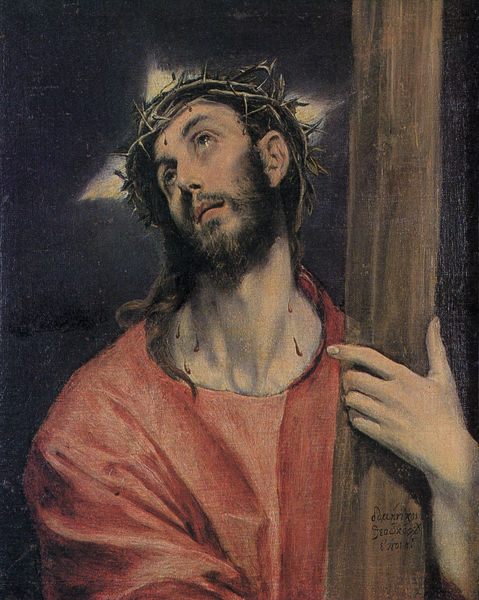
Titel: Der kreuztragende Christus
Künstler: El Greco
Standort: New York (New York)
Institution: The Brooklyn Museum
Schlagwörter: blau, dunkel, gemälde, hand, himmel, kopf, mann, schatten, wunde, gelb, braun, finger, grau, hell, hintergrund, holz, kleid, licht, mund, nacht, nase, ohr, orange, schwarz, symbol, weiss, blick, rot, malerei, bart, blond, augen, falten, gesicht, halten, mensch, tot, tragen, trauer, bild, bildnis, hals, portrait, porträt, signatur, öl, stamm, gewand, haare, krone, lippen, ohren, rosa, traurig, spanien, schrift, italien, haltung, farbe, violett, ausdruck, zeigefinger, inschrift, schmal, brauen, balken, geschlossen, geneigt, oben, blut, motiv, kreuz, religion, stern, strahlen, pfahl, text, stöcke, leinwand, gebet, kranz, maserung, heiligenschein, beleuchtet, sehnsucht, nimbus, christus, jesus, kreuzigung, wunden, christlich, leid, leiden, manierismus, griechisch, dornen, nest, scwarz, griechenland, balu, kitsch, el greco, tropfen, dornenkrone, tränen, christi, dornenkranz, strähnen, ikonographie, sehnen, stacheln, passion, blutstropfen, geisselung, dornenkrönung, haae, bluttropfen, greco, glasige augen, aufgerichtet, glasiges auge, phahl, toledo, kreta, jesus kreuz, leidvoll, theotokopulos, gornenkrone, schuat auf zu gott